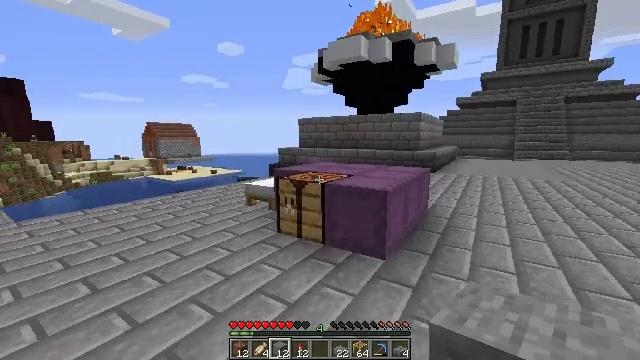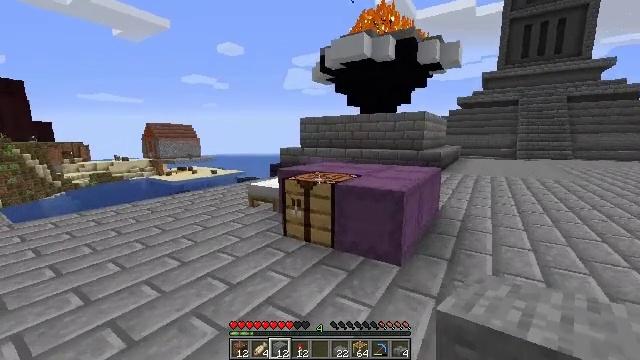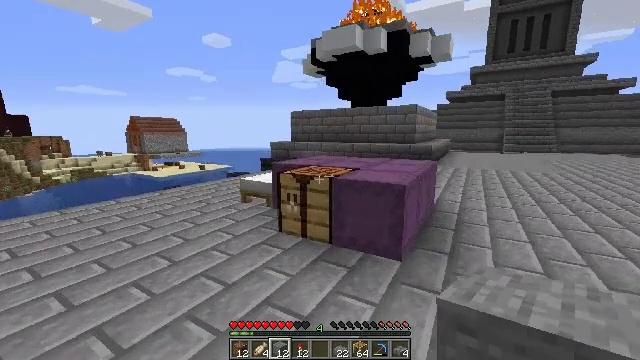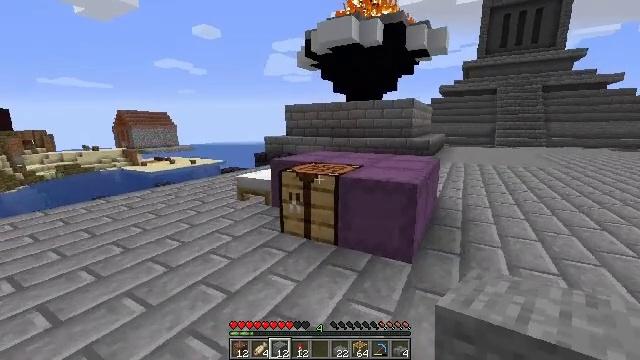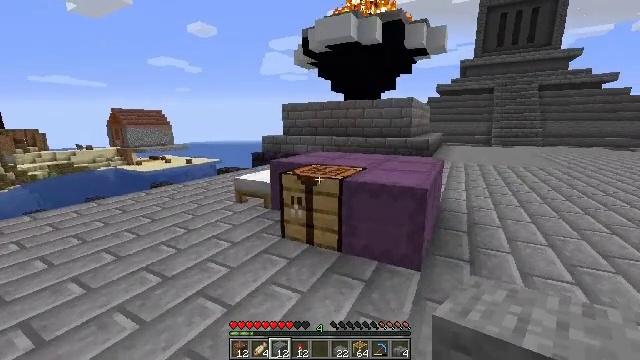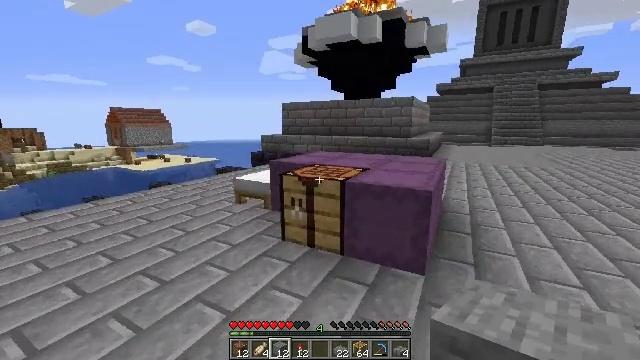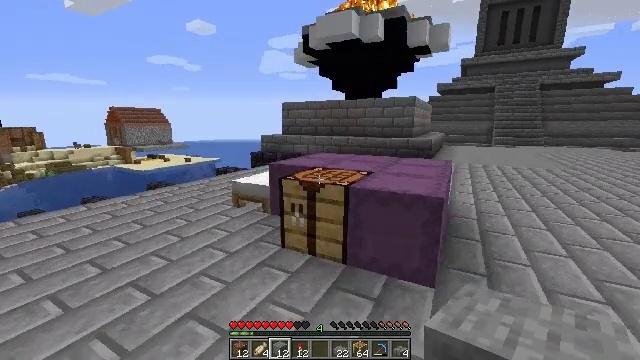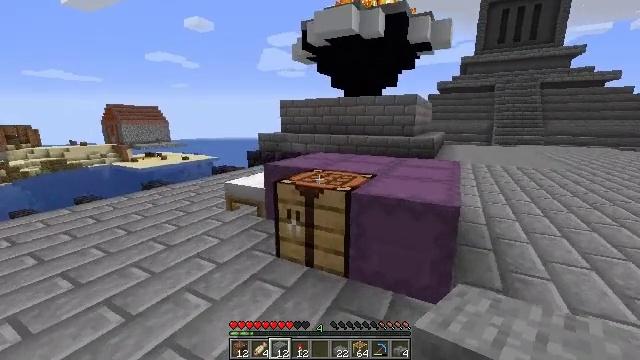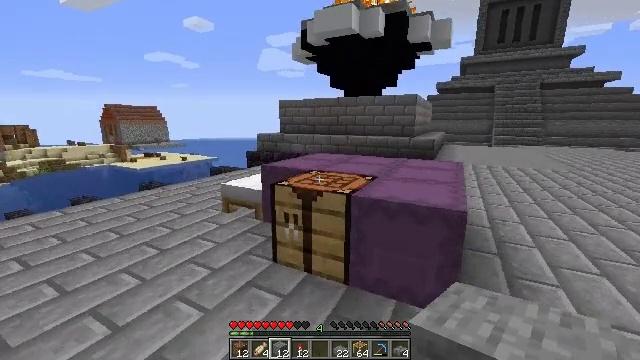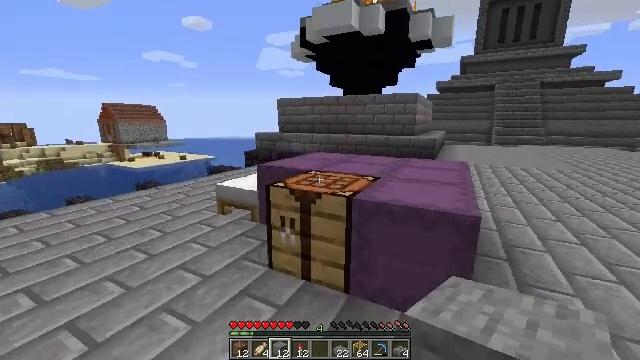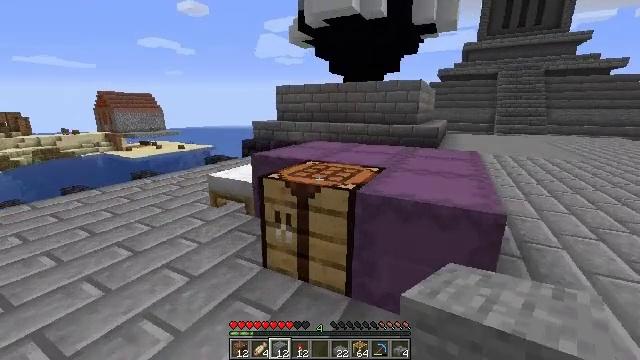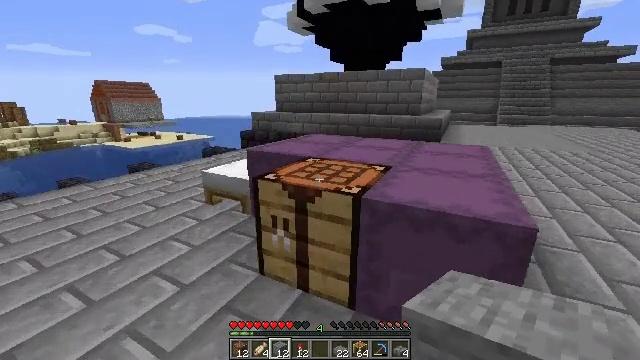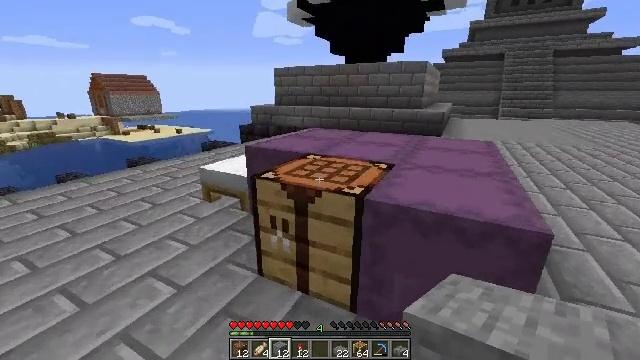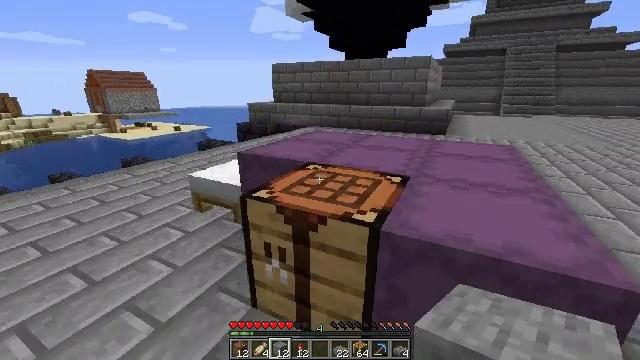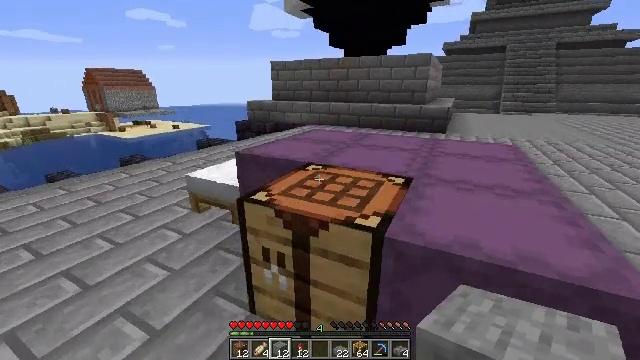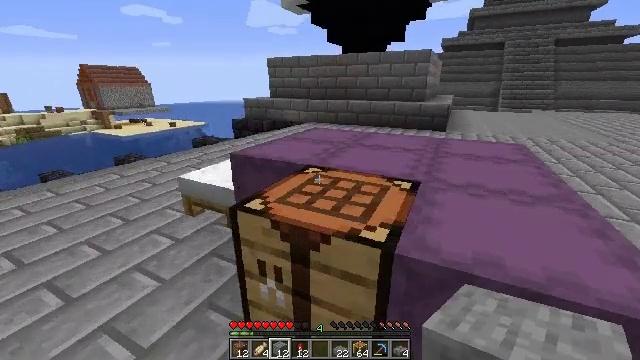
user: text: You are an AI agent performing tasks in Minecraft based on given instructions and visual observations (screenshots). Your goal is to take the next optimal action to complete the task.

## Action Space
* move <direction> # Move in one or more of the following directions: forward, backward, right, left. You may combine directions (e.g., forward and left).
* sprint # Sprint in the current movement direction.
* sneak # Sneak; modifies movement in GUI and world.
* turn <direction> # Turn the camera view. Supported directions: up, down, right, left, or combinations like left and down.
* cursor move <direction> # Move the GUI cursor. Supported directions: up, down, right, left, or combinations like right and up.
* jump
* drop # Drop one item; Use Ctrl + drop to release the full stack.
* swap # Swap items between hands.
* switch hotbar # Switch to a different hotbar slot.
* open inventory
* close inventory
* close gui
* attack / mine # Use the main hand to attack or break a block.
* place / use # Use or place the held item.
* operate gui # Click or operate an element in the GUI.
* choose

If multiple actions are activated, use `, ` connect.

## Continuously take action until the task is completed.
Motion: motion action
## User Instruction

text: Collect the shulker box to move it.
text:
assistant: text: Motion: move forward and move left
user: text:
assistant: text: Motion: move forward and move left, turn right and down
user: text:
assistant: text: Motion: move forward and move left, turn right and down
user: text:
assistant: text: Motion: move forward
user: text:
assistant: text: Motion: move forward
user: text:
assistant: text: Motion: move forward
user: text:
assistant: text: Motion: move forward
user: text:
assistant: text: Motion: move forward
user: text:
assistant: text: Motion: move forward
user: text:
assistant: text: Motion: move forward, turn down
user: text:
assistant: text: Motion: move forward, turn down
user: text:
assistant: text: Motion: move forward, turn down
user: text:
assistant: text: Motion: move forward
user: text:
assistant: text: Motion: move forward
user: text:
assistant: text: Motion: move forward
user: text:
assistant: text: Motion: move forward, turn right
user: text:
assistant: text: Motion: move forward, turn right, jump
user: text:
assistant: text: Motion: move forward, turn right, jump
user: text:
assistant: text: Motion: move forward, turn right and down, jump
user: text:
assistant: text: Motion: move forward, turn right and down
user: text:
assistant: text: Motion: move forward, turn right and up
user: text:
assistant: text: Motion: turn right and up
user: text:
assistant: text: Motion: turn right and up
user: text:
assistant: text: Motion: turn right and up
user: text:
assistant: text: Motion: no_op
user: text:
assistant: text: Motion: turn up
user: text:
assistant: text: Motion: turn up
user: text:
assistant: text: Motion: turn up
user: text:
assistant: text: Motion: turn up
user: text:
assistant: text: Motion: turn right and up